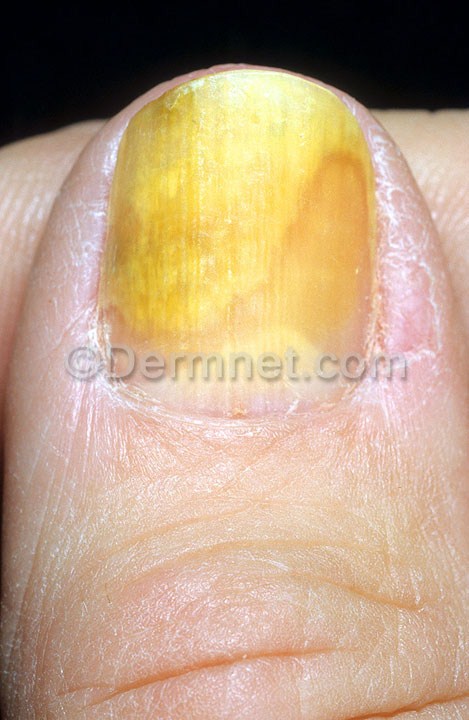
Disease: Nail Fungus and other Nail Disease